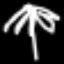
Label: palm tree